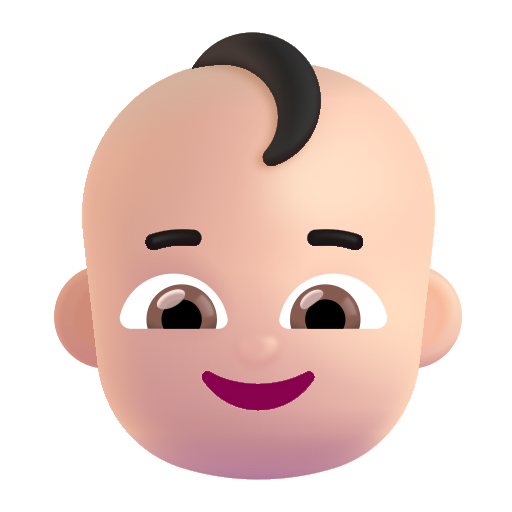
baby color light